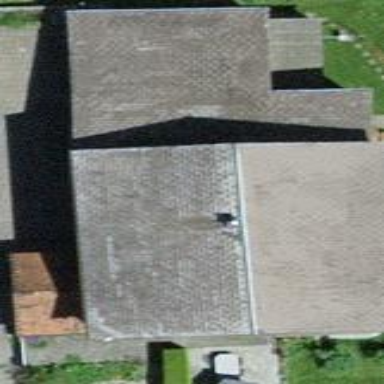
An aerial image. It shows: Detached building with gabled roof.